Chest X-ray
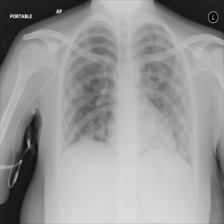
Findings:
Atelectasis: negative
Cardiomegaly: negative
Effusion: negative
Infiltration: negative
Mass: negative
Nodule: positive
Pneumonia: negative
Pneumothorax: negative
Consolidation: negative
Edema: negative
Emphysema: negative
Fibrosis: negative
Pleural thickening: negative
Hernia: negative